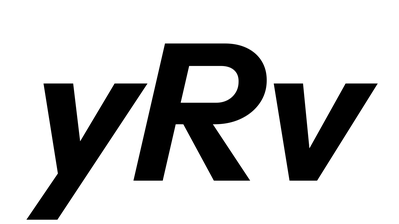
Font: InstrumentSans-Italic_Bold_Italic